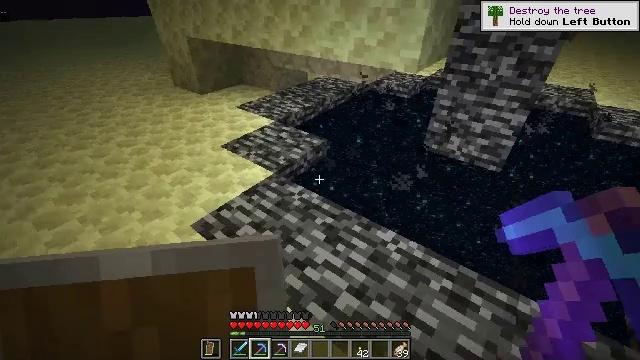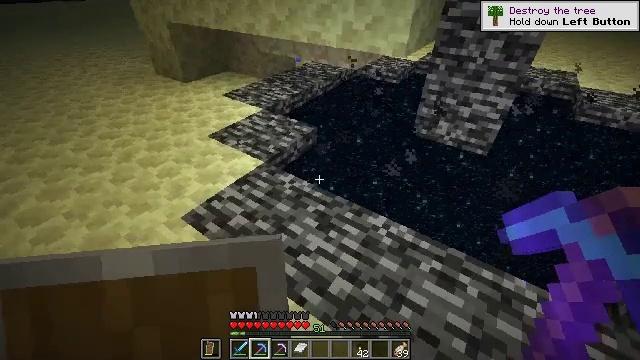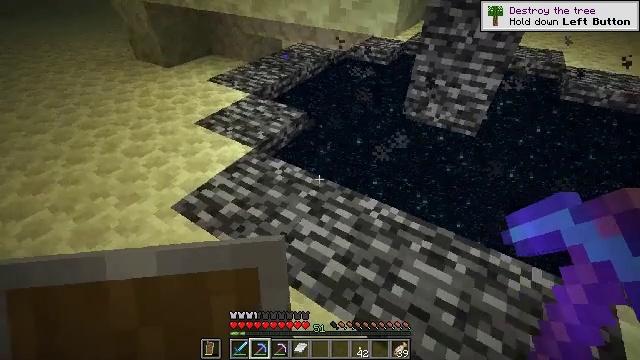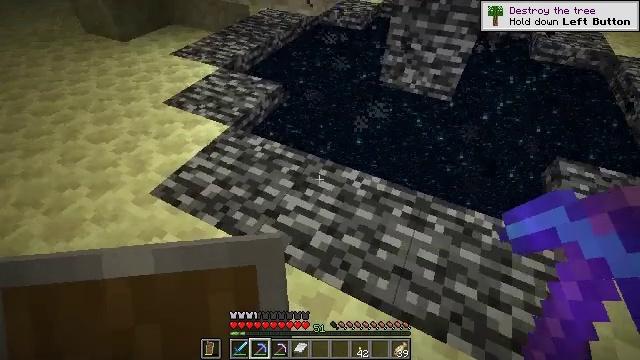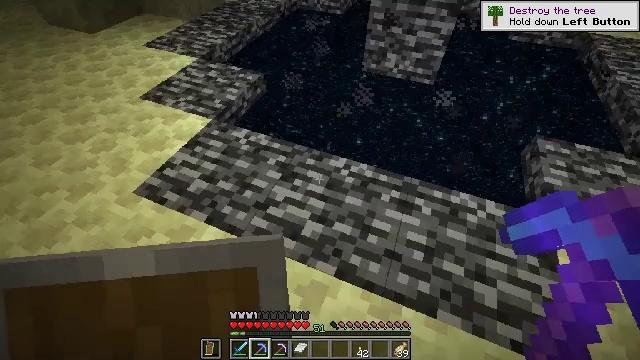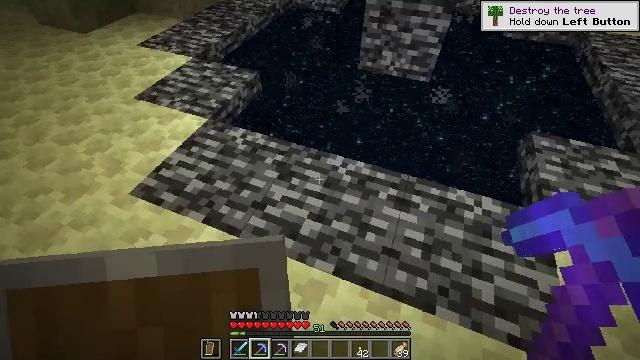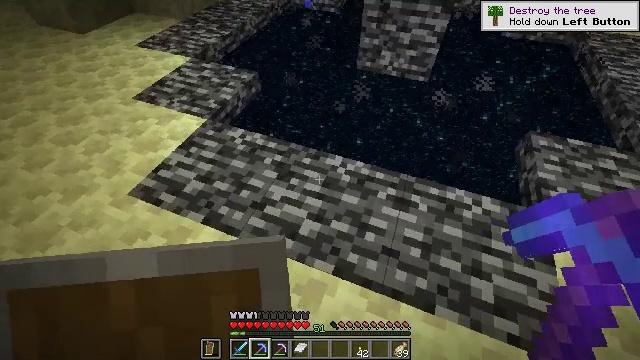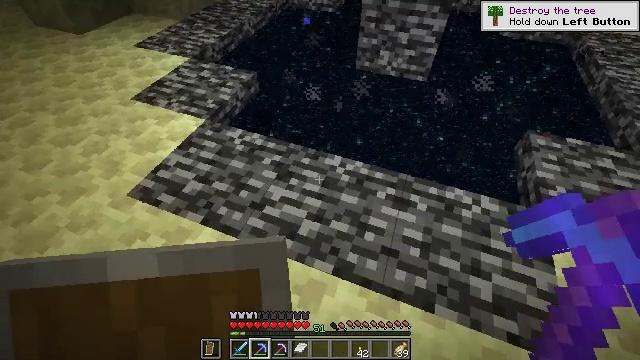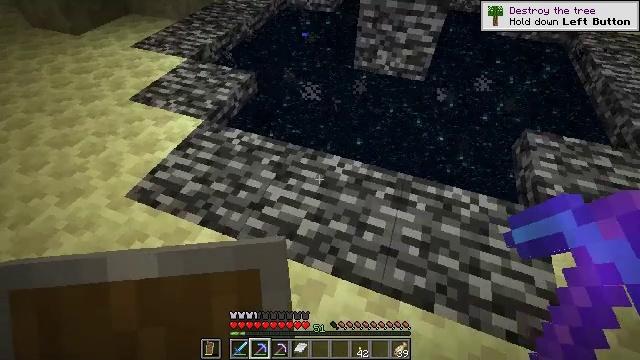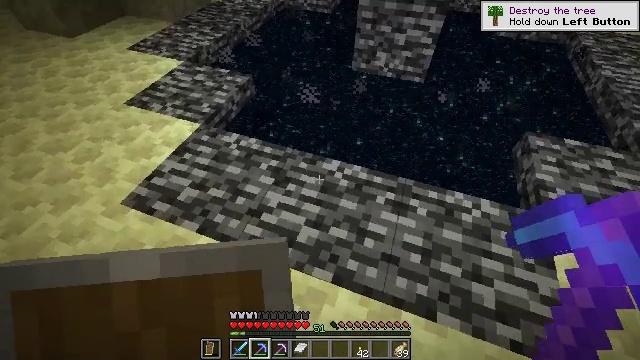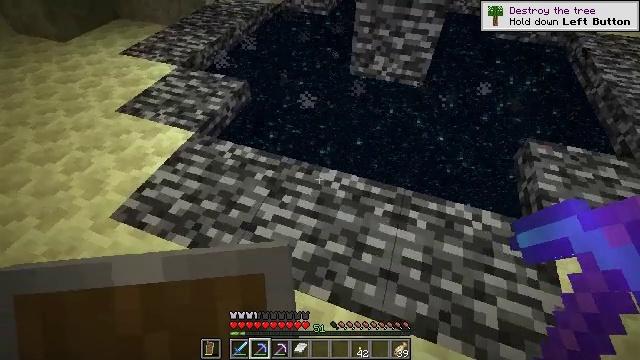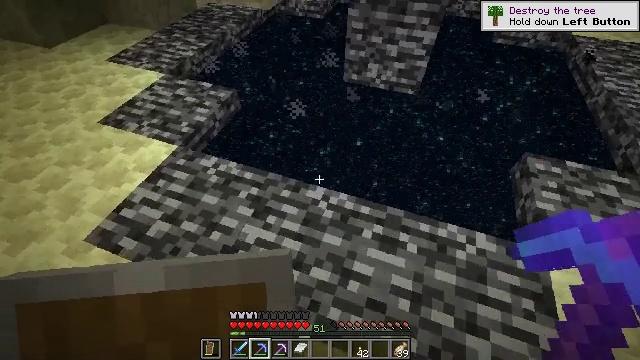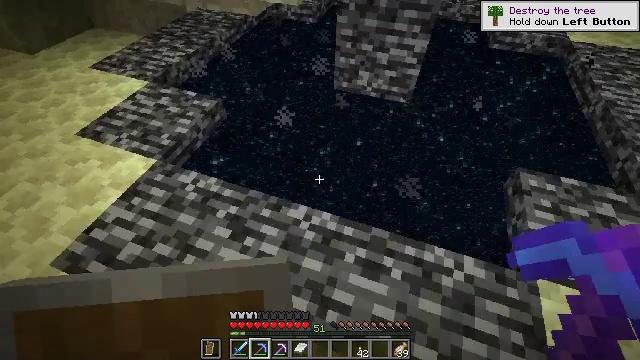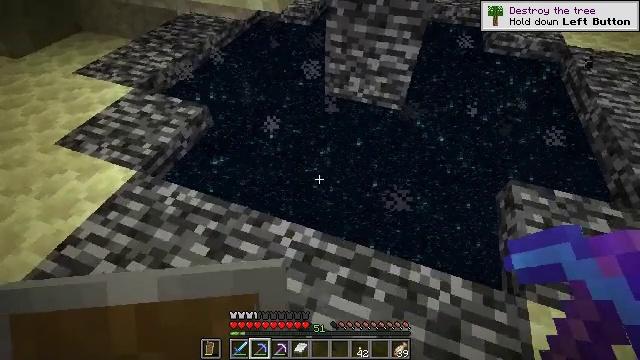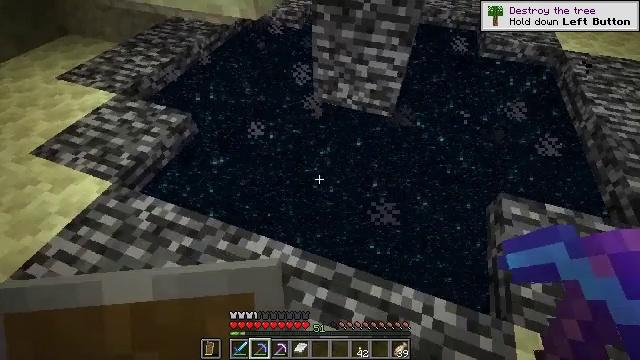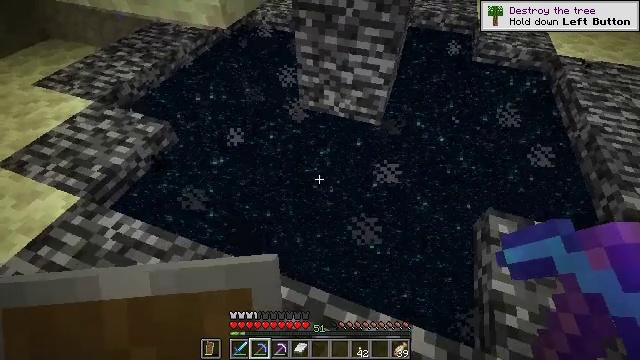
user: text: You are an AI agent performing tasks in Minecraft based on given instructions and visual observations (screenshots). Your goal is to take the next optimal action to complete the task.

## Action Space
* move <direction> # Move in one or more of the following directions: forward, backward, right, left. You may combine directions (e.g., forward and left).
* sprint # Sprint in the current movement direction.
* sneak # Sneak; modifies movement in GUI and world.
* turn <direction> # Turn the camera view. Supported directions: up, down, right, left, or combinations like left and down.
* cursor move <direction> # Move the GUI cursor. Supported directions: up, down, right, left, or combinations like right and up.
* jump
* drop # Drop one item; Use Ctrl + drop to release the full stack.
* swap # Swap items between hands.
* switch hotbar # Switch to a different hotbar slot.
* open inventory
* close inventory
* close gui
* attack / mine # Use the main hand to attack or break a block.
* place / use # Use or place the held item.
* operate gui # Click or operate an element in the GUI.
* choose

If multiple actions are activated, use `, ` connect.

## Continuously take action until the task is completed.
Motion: motion action
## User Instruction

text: Attack the end stone bricks to collect them.
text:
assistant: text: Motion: turn right and down
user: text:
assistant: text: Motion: turn right and down
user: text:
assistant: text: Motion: turn right and down
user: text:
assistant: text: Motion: turn right and down
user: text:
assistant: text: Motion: no_op
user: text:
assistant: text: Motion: no_op
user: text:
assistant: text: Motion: no_op
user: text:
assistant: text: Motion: no_op
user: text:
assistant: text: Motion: move forward
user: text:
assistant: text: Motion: move forward and move right
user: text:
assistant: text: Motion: move forward and move right
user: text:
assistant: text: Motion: move forward and move right
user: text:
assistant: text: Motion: move forward and move right
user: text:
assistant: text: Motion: move forward and move right
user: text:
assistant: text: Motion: no_op
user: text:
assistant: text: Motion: no_op
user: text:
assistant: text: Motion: no_op
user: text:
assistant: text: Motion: no_op
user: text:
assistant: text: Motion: no_op
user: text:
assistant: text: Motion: no_op
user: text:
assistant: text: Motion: no_op
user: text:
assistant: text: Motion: no_op
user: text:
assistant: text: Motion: no_op
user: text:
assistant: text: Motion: turn right and down
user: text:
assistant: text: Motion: turn right and down
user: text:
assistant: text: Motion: turn right and down
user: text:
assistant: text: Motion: turn right
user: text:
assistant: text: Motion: move right
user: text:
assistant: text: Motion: move forward and move right
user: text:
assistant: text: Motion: move forward and move right, turn left